Question: my mobile device(Xperia TX) have three Buttons.
Now , Is it possible to hide the mobile's buttons? () :

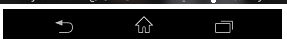
Answer: use this code in your onCreate() method :
'''
View bView = getWindow().getDecorView();
bView.setSystemUiVisibility(View.SYSTEM_UI_FLAG_HIDE_NAVIGATION);
'''